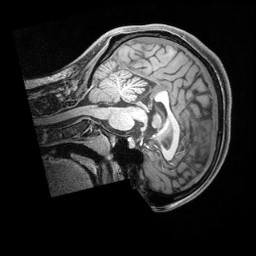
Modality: T1w
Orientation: sagittal
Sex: female
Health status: ill
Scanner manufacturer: siemens
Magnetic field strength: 3 T
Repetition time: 2.4 s
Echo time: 0.00201 s